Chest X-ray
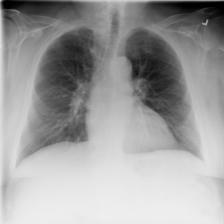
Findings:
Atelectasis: negative
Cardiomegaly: negative
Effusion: negative
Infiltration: positive
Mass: negative
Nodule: negative
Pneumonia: negative
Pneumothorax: negative
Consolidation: negative
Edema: negative
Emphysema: negative
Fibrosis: negative
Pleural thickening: negative
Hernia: negative